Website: macys
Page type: billing-address
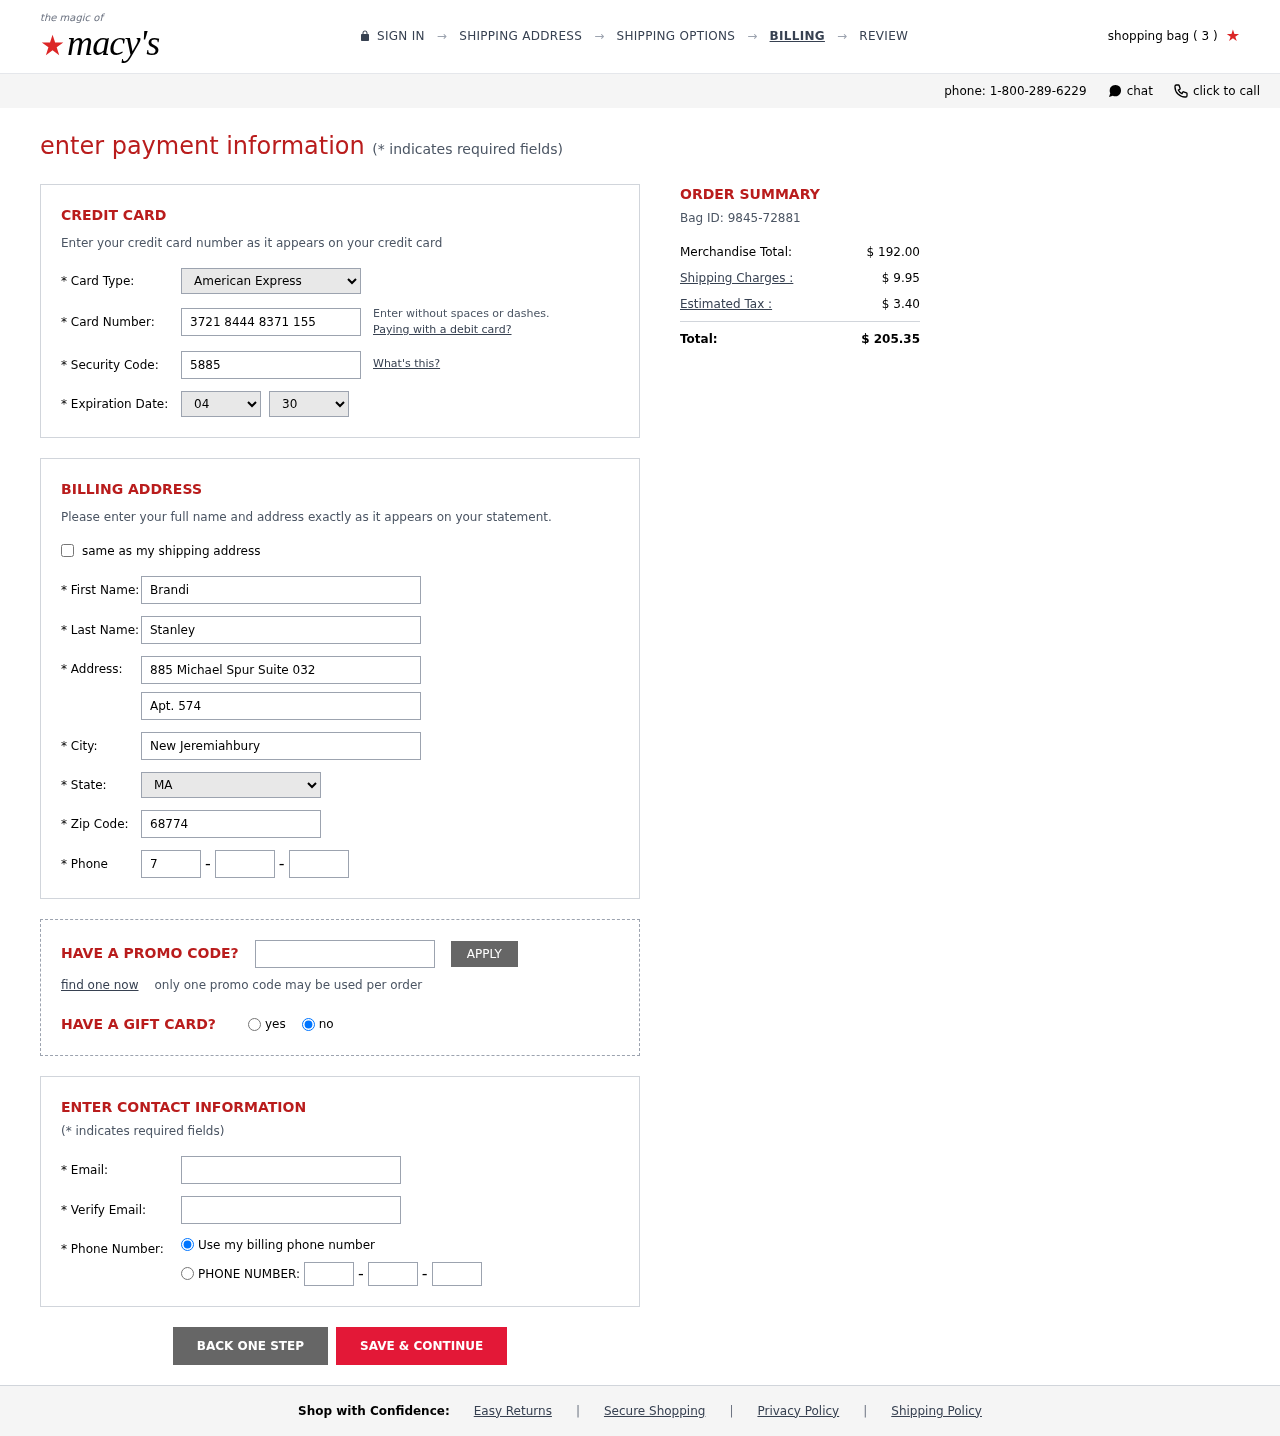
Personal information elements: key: PII_CARD_CVV
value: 5885
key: PII_CARD_EXPIRY_MONTH
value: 04
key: PII_CARD_EXPIRY_YEAR
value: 30
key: PII_CARD_NUMBER
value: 3721 8444 8371 155
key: PII_CARD_TYPE
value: American Express
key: PII_CITY
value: New Jeremiahbury
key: PII_EMAIL
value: brandistanley@yahoo.com
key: PII_FIRSTNAME
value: Brandi
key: PII_LASTNAME
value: Stanley
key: PII_PHONE_AREA
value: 790
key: PII_PHONE_PREFIX
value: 238
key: PII_PHONE_SUFFIX
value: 3980
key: PII_POSTCODE
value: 68774
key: PII_STATE_ABBR
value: MA
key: PII_STREET
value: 885 Michael Spur Suite 032
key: PII_STREET2
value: Apt. 574
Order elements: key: ORDER_NUM_ITEMS
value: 3
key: ORDER_ID
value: Bag ID: 9845-72881
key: ORDER_SUBTOTAL
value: $ 192.00
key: ORDER_SHIPPING_COST
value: $ 9.95
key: ORDER_TAX
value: $ 3.40
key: ORDER_TOTAL
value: $ 205.35